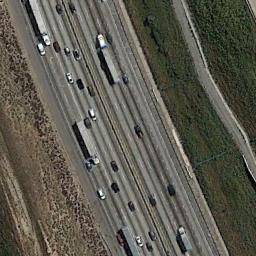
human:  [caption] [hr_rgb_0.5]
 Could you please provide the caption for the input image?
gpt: There was only one big truck on the highway .

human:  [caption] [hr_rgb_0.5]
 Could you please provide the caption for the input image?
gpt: A straight freeway and a small road go through the lawn with some chaparrals and some cars are driving on the freeway .

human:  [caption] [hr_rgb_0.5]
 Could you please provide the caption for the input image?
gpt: The freeway is between the grass and the bare land with some cars .

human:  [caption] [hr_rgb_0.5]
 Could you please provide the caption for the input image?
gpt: The freeway is surrounded by a large green lawn, There are many cars on the freeway, And there is a road beside the freeway .

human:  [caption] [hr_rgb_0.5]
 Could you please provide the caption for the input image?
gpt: There are lawns and some bushes beside the freeway .